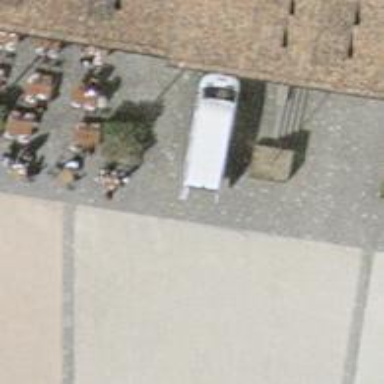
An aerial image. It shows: Tan bench.